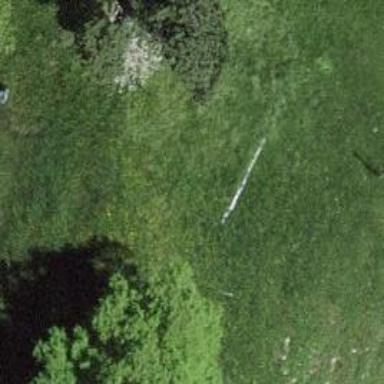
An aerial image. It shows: Path.